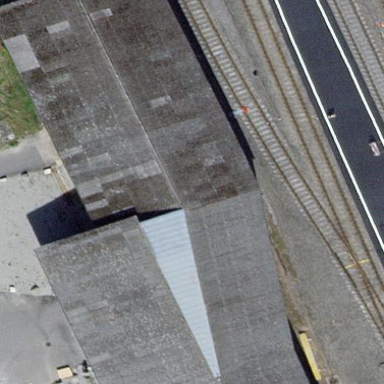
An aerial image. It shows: Warehouse.